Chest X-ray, AP view. Patient: 32 years old, sex M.
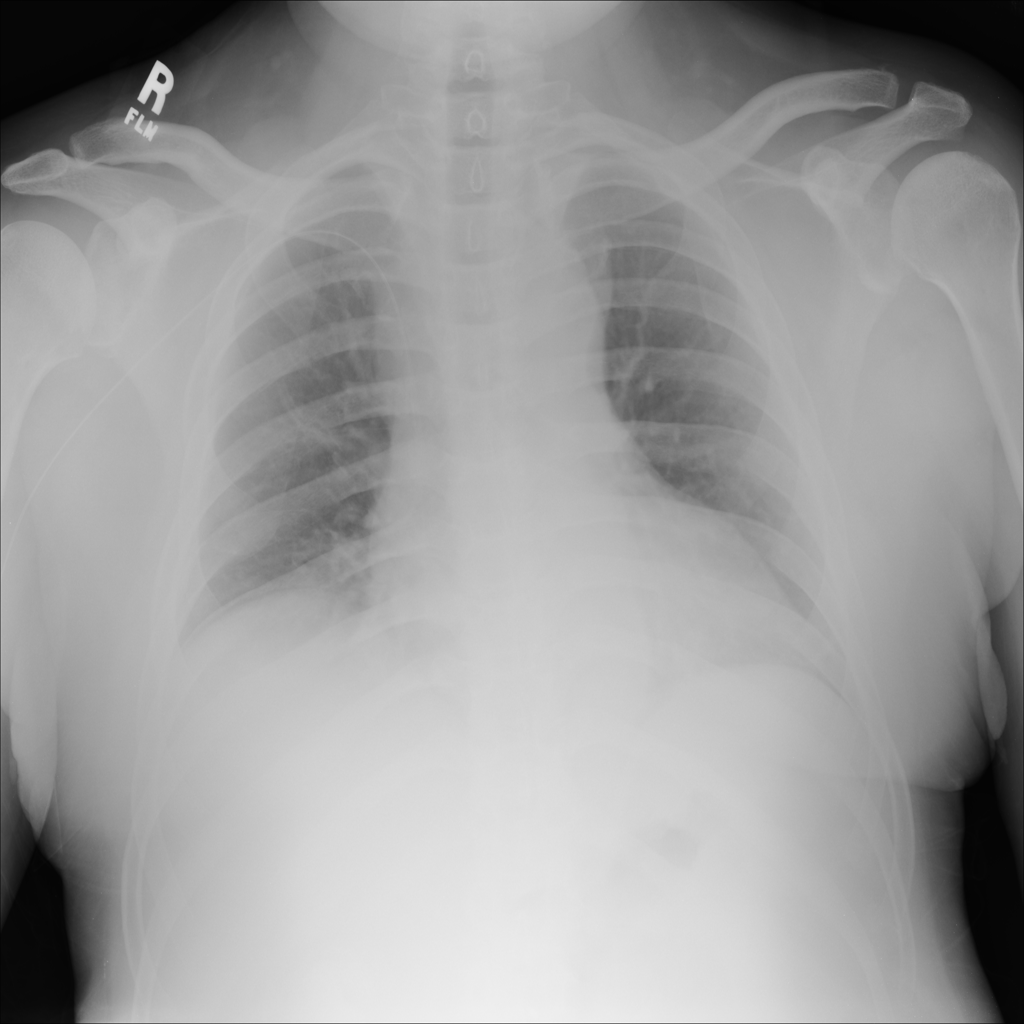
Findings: No Finding